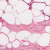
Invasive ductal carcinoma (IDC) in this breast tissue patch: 0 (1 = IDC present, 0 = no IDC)